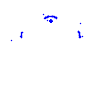
Particle: kaon